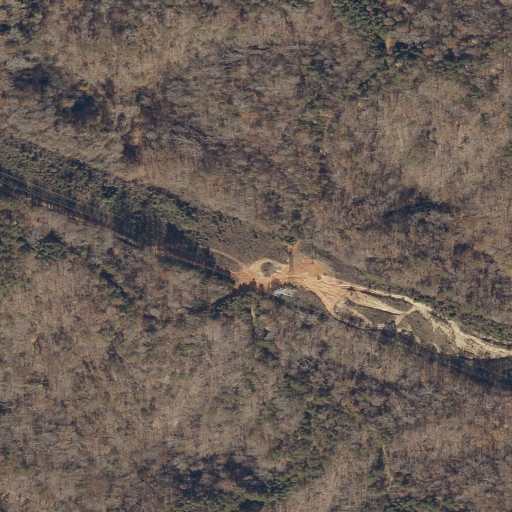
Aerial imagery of mountain in Alabama named Easterwood Mountain containing deciduous forest, pasture, mixed forest, and grassland